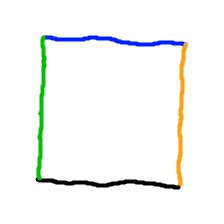
Shape: square